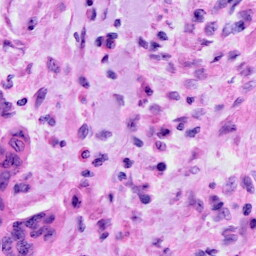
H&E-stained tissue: Cervix